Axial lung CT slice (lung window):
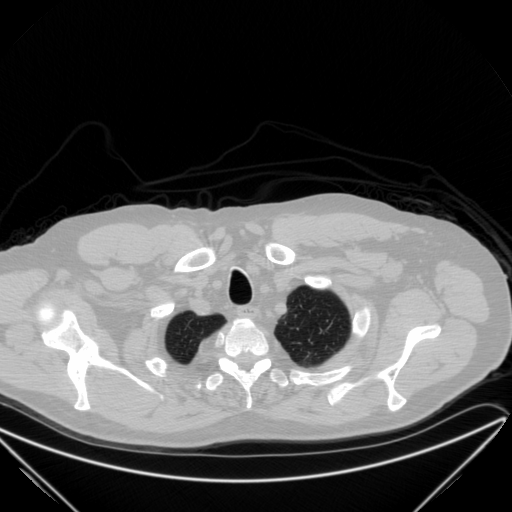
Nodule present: no